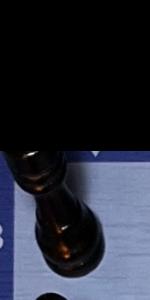
Label: Rook_Black